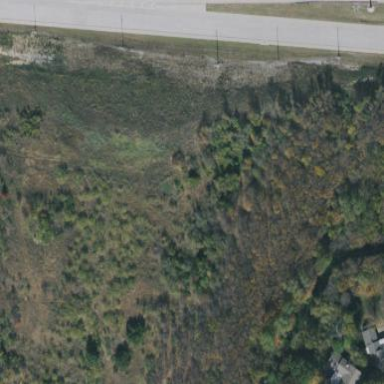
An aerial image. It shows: Grassy plot in zoning area.